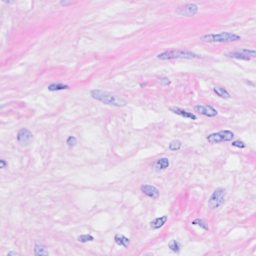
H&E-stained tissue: Breast